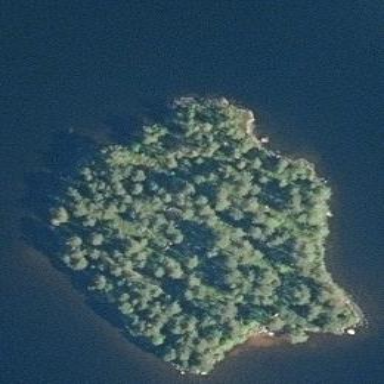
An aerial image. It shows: Island.